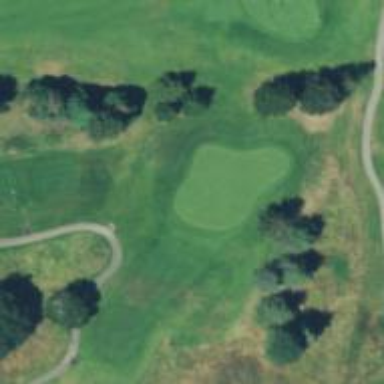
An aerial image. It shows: Golf hole.